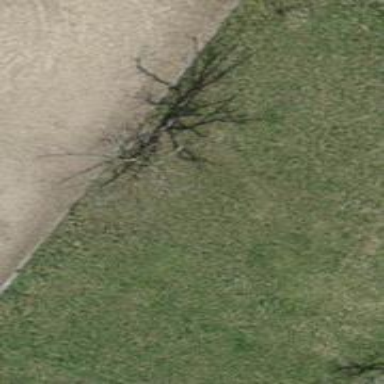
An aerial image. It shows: Urban tree adding natural touch to the cityscape.